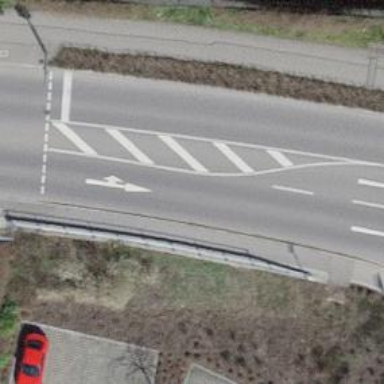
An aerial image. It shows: Secondary road with asphalt surface and dedicated cycle lane.